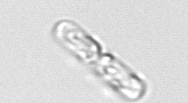
Label: Dactyliosolen_fragilissimus